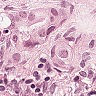
Metastatic tissue present: yes